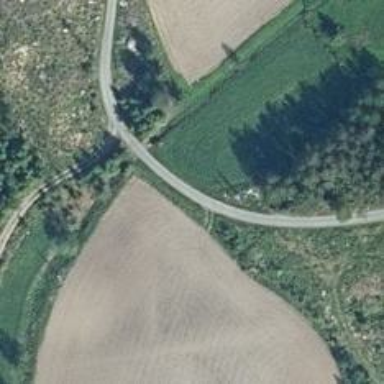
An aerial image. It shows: Unclassified road.